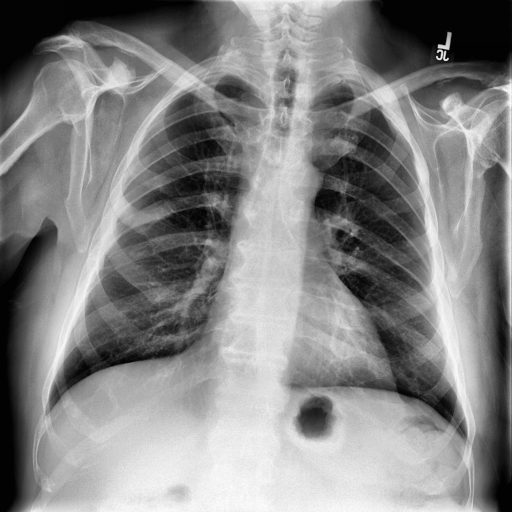
Finding: NORMAL